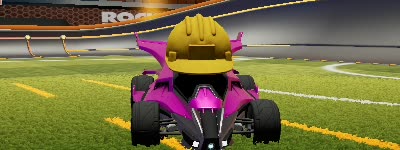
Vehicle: aftershock